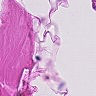
Metastatic tissue present: no